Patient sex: M
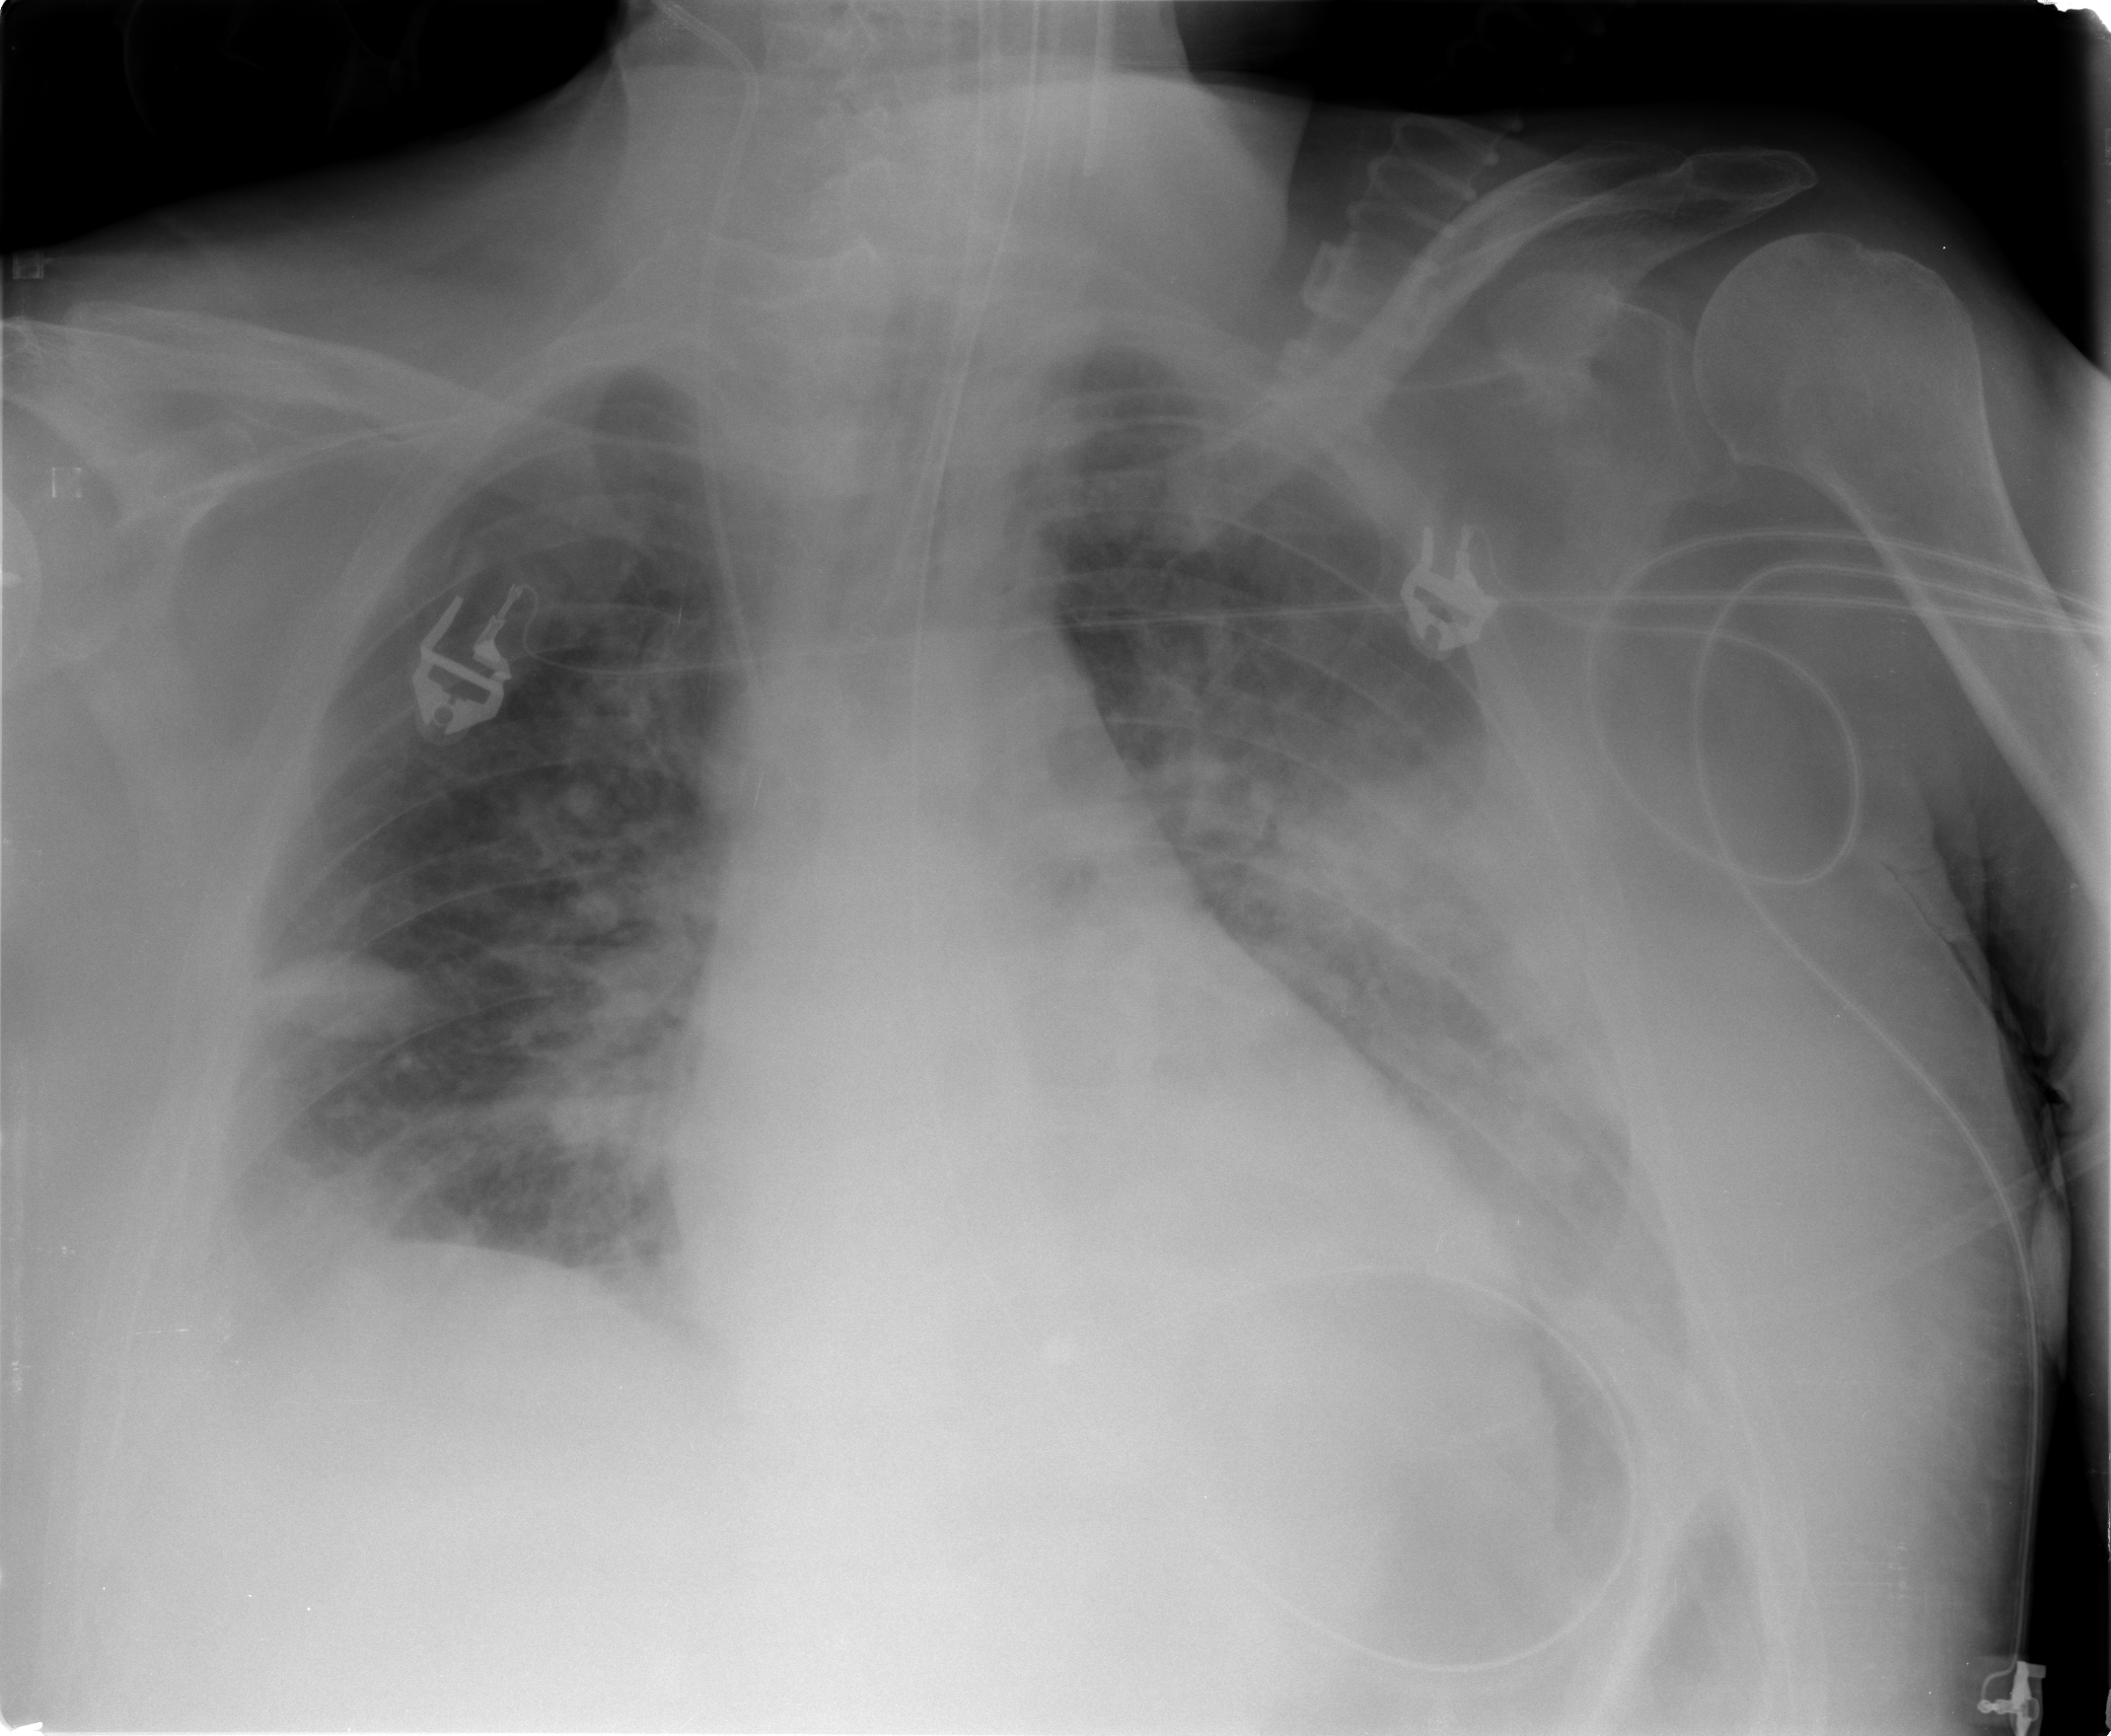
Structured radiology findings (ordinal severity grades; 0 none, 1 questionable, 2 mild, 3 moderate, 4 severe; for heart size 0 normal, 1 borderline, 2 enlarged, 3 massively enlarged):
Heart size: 2
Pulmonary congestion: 1
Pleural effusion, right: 2
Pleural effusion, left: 1
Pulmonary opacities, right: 2
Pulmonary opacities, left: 3
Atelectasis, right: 2
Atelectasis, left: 3